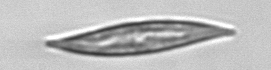
Label: Pleurosigma